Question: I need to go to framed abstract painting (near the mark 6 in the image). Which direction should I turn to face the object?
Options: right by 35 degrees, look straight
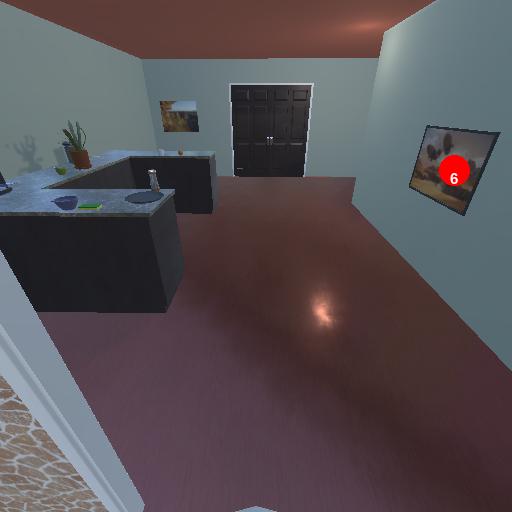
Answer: right by 35 degrees